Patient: sex M, age 69
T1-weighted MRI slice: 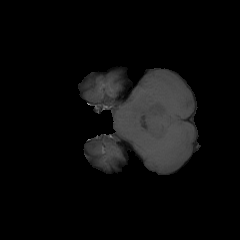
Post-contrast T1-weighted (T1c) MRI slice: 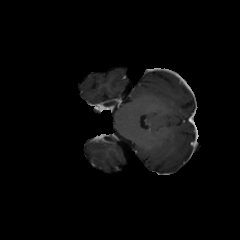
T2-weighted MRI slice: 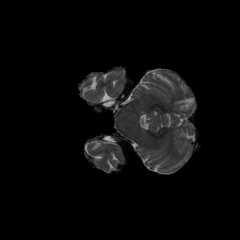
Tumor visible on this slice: no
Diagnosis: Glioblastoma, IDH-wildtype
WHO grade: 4